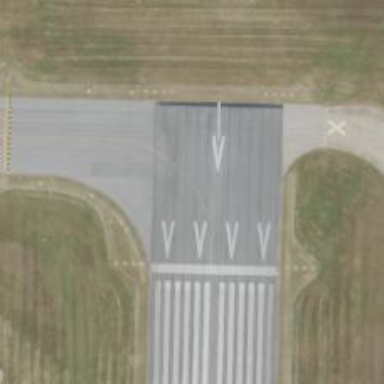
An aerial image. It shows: View of taxiway at the airport.